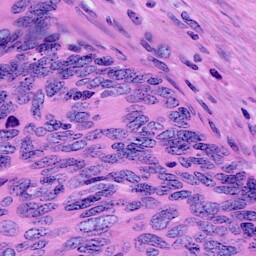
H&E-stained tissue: Cervix